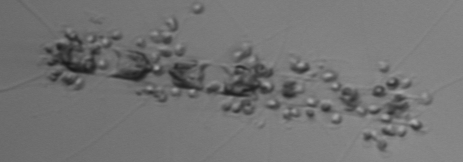
Label: Chaetoceros_didymus_TAG_external_flagellate